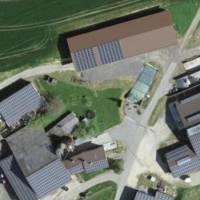
EUNIS habitat code: 55
Species observed at this site:
Gryllus campestris